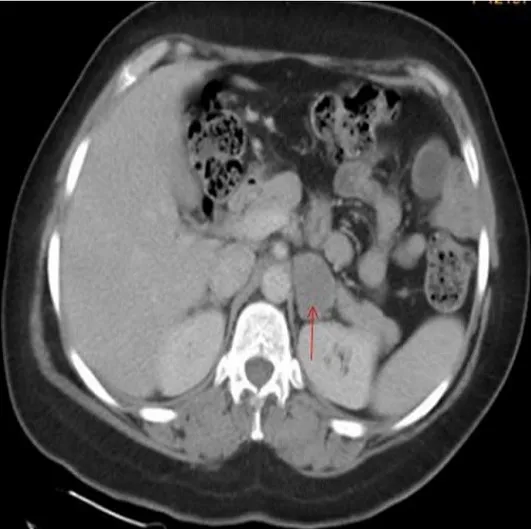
CT showed a hypodense left adrenal lesion measuring 2.5 cm X 3.4 cm in diameter with a spontaneous density of 20UH.
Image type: radiology (ct)